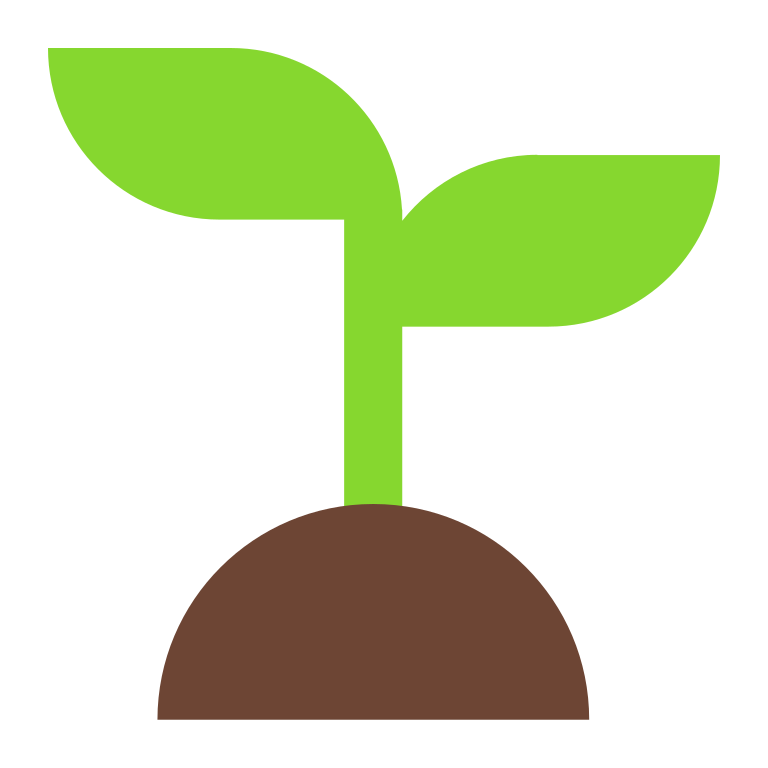
seedling flat